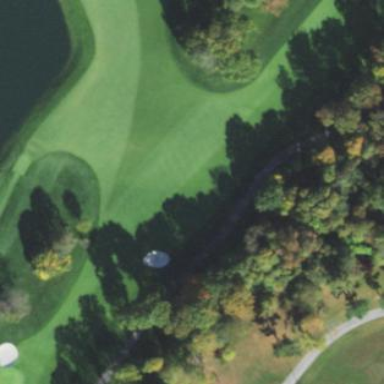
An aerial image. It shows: Grassy area designated as golf fairway.